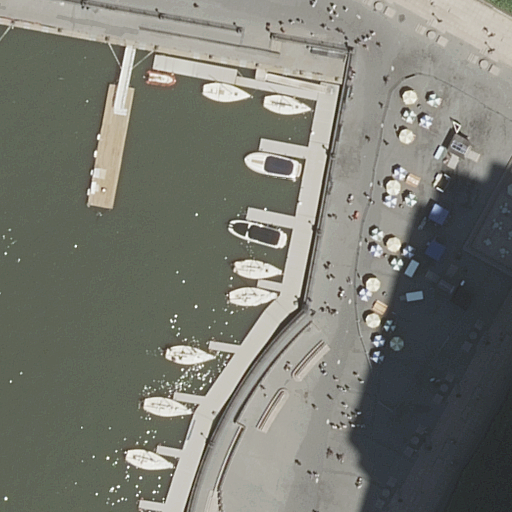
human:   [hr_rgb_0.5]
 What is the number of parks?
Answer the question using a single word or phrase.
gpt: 1

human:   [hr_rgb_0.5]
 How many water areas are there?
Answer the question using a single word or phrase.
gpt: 1

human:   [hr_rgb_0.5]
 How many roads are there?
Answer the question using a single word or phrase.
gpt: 3

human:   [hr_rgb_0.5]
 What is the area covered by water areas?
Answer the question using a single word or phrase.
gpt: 5229m2

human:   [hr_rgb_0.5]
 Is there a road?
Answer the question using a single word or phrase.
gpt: yes

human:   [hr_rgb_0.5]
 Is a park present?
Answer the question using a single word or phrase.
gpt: yes

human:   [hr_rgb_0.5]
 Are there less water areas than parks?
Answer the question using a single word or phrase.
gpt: no

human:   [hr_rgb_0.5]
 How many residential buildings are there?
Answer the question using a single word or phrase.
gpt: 0

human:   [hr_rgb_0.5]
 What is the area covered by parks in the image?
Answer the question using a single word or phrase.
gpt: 6194m2

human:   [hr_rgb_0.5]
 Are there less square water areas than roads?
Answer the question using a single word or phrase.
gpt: yes

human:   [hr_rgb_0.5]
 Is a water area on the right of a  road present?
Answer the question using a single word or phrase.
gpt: no

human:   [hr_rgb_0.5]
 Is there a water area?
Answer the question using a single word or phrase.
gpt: yes

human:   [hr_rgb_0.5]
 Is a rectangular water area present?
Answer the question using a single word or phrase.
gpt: no

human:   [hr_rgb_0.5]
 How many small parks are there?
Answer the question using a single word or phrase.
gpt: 0

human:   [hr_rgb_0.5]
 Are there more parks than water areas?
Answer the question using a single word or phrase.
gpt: no

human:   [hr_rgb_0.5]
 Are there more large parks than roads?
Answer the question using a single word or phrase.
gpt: no

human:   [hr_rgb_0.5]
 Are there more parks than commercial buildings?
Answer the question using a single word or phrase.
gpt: yes

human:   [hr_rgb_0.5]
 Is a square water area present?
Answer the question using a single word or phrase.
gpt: no

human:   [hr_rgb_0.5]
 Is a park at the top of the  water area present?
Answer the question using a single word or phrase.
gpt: yes

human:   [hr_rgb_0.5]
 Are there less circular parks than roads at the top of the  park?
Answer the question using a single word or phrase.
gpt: no

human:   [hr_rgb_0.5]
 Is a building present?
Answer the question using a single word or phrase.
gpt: no

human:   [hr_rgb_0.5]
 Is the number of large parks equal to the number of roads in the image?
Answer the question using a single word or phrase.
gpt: no

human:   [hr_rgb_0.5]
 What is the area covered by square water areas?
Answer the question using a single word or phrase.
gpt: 0m2

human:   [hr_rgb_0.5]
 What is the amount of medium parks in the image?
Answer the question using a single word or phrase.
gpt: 0

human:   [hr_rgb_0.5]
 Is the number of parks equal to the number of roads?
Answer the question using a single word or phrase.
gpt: no

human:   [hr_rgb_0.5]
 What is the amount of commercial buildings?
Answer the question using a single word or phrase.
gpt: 0

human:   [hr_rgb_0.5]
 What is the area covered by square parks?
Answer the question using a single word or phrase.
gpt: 0m2

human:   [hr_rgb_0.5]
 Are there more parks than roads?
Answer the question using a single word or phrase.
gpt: no

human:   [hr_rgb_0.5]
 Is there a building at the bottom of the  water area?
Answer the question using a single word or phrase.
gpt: no

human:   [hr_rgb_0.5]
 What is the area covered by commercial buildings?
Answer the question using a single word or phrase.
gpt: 0m2

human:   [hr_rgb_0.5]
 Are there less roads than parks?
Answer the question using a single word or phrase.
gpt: no

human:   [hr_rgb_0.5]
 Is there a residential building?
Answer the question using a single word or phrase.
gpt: no

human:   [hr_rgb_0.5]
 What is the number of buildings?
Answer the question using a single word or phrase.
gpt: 0

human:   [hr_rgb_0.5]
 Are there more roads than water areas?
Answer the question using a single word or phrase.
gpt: yes

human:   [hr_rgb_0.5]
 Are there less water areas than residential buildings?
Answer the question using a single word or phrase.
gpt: no

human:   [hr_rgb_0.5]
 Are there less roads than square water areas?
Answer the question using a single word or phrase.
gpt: no

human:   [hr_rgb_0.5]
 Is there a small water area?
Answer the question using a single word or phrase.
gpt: no

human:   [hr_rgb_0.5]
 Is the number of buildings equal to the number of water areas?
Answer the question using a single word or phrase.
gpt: no

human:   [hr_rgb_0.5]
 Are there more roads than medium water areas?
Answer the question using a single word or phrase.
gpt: yes

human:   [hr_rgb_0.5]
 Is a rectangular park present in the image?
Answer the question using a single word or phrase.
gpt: no

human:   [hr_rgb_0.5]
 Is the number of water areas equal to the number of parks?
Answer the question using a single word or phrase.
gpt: yes

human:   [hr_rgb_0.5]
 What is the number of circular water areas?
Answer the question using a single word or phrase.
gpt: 0

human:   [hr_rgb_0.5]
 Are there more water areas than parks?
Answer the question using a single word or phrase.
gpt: no

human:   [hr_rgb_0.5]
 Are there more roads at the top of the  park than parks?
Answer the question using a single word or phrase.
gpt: no

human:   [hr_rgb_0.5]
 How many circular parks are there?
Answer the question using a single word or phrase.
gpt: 0

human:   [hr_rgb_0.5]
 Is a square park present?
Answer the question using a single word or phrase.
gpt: no

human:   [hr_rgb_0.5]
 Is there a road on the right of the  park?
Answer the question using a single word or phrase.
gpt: yes

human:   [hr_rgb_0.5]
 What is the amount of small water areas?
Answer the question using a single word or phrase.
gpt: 0

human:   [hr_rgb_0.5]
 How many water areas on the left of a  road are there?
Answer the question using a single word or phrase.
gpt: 1

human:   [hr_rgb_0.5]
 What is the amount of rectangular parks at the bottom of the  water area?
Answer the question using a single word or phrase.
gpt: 0

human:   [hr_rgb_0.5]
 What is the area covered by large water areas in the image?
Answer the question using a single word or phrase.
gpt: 5229m2

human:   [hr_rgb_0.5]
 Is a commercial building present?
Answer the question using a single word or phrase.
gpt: no

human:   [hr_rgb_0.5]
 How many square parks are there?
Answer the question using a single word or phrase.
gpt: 0

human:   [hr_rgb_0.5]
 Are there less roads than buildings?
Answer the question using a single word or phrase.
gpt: no

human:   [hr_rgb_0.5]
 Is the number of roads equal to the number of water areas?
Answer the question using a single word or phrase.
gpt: no

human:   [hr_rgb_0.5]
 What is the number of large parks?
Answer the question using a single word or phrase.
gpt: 1

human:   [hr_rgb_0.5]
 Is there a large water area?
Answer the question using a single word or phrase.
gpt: yes

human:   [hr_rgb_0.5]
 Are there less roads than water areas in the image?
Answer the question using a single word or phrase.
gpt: no

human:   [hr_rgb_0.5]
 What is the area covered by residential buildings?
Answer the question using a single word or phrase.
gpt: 0m2

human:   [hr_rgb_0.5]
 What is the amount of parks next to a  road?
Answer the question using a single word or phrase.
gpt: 1

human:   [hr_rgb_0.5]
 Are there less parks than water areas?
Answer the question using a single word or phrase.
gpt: no

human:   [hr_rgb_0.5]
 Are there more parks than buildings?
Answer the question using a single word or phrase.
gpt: yes

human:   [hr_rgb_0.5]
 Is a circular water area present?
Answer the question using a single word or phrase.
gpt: no

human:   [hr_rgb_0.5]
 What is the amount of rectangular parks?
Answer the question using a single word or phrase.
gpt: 0